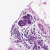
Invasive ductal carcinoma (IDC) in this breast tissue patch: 0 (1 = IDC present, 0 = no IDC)